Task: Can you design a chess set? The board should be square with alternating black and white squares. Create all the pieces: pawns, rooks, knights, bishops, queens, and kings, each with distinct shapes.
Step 3529:
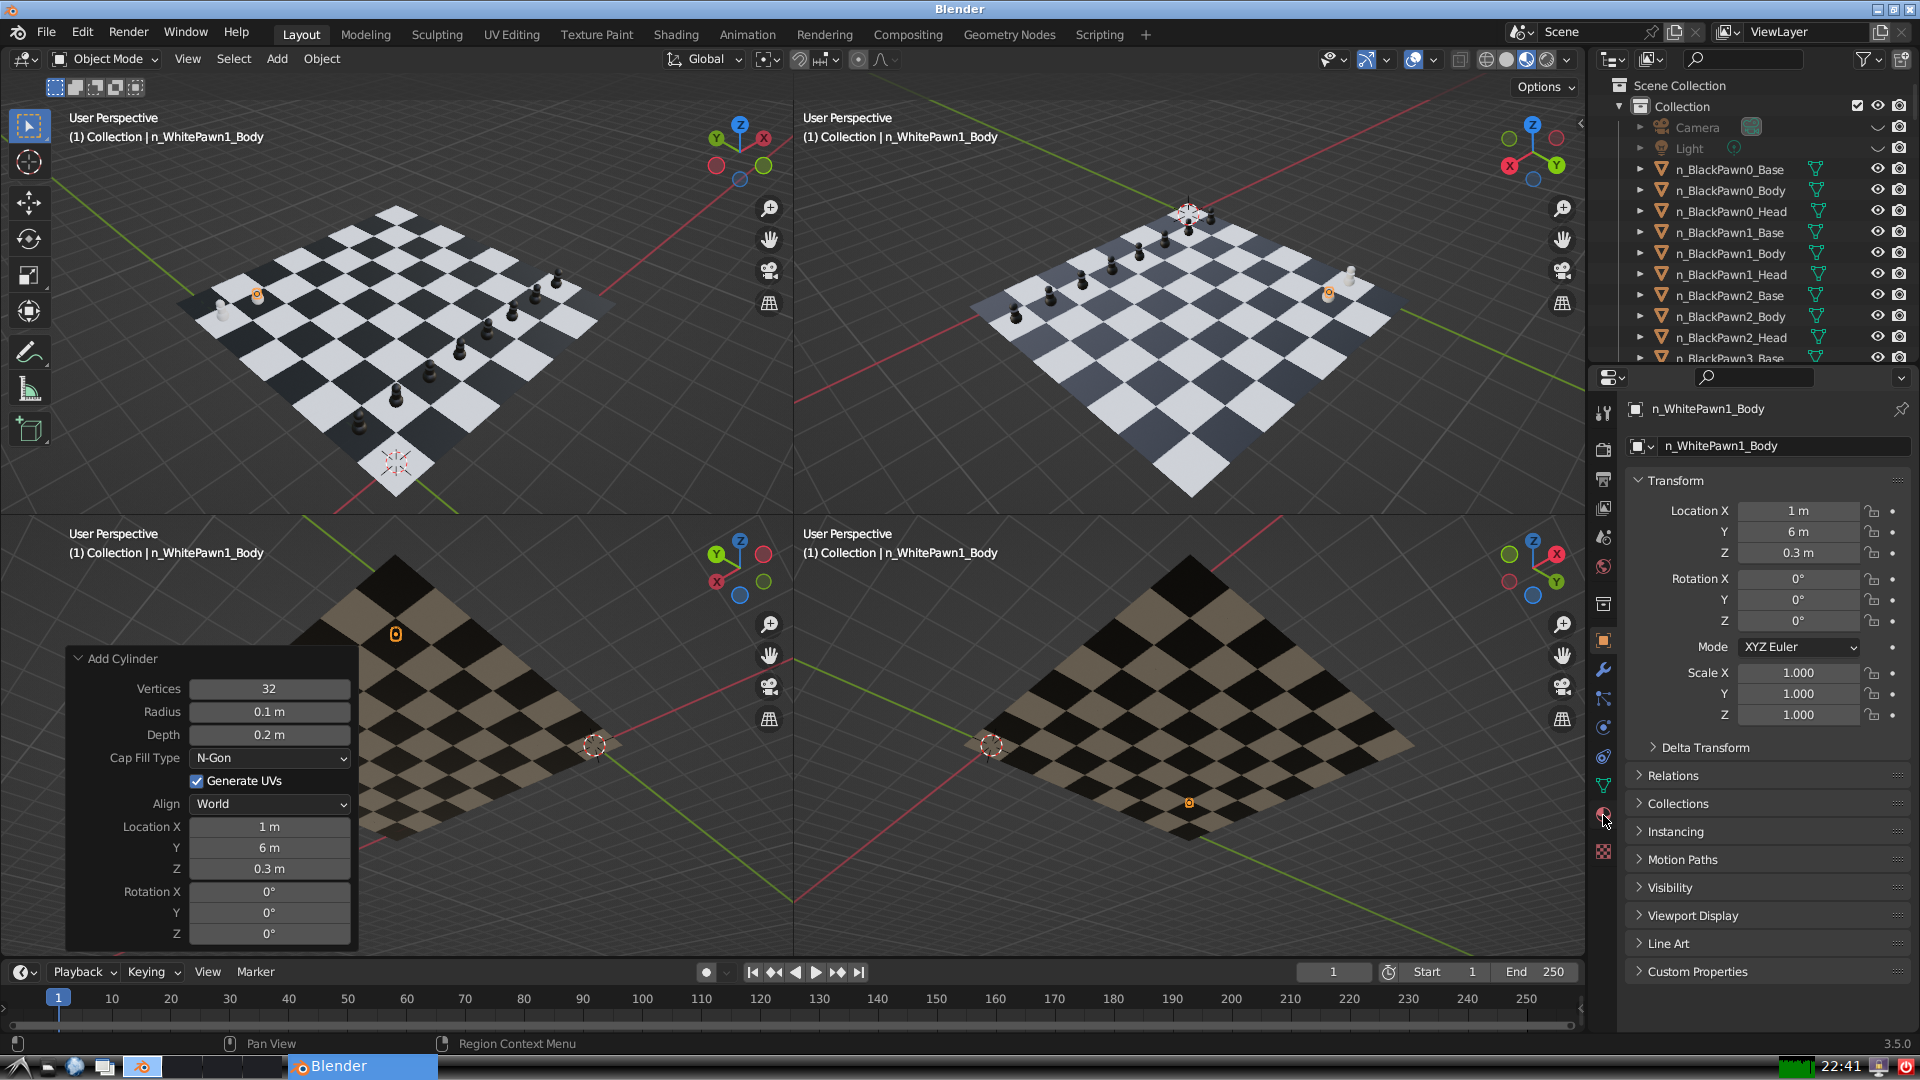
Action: click: no